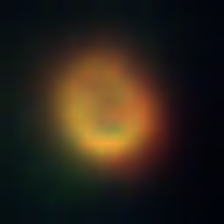
Taxon: NanoPlankton
Group: Other